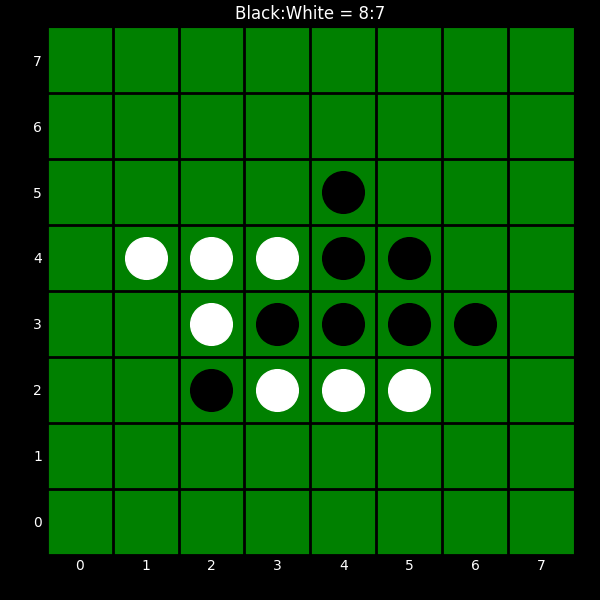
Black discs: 8
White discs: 7